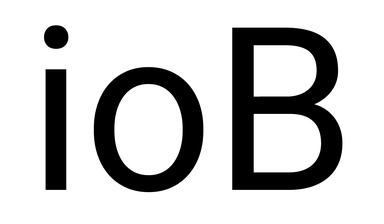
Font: Roboto_Regular